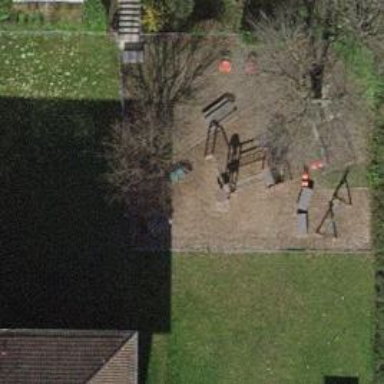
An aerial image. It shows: Playground area for leisure land.